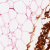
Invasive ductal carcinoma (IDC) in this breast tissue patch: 0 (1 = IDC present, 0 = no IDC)